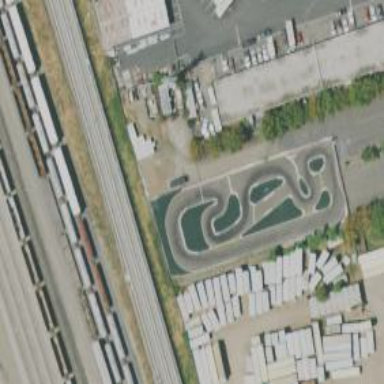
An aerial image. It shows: Motor sport raceway.